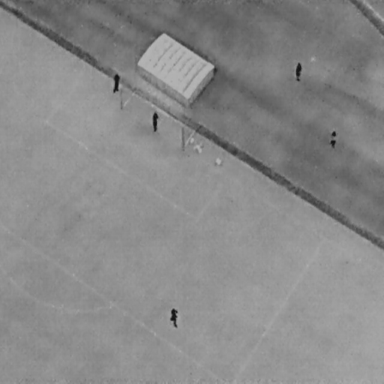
There are five People in the infrared image.